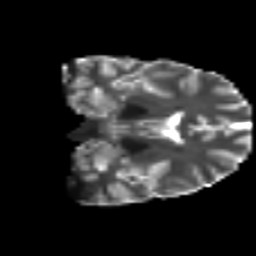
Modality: T2w
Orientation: coronal
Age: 19
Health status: ill
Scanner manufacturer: philips
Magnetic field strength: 3 T
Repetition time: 9 s
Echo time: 0.127 s